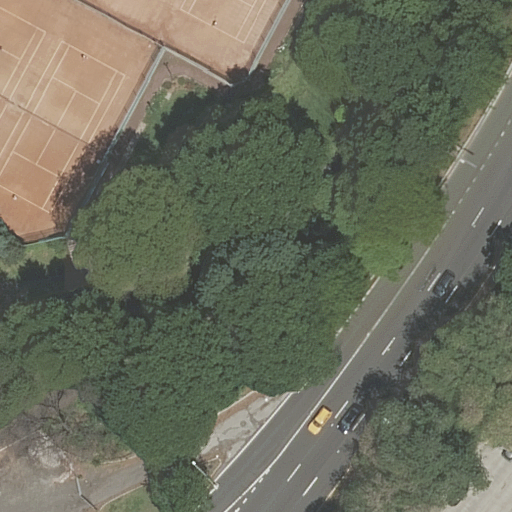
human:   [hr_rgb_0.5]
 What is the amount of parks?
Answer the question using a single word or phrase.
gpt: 1

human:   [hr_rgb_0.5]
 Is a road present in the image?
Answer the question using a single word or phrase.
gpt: yes

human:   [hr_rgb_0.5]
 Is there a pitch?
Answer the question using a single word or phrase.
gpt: yes

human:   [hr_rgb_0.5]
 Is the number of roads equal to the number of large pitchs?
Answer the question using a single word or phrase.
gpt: no

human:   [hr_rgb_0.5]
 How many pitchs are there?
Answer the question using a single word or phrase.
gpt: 2

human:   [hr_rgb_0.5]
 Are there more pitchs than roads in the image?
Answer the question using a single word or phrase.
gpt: no

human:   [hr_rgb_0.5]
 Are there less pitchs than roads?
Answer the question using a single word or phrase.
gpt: yes

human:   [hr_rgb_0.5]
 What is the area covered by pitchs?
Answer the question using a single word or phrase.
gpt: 1433m2

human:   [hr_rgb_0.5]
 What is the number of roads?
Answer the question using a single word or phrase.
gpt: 4

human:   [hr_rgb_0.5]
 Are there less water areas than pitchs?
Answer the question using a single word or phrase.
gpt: yes

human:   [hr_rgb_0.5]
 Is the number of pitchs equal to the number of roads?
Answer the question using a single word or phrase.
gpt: no

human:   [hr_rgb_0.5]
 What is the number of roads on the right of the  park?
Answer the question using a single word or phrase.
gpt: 0

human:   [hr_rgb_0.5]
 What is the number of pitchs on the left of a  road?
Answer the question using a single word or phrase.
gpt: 2

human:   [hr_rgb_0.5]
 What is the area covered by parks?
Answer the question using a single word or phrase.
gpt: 10293m2

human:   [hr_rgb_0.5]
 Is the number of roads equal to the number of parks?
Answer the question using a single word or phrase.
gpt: no

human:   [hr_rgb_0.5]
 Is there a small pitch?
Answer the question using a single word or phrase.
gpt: no

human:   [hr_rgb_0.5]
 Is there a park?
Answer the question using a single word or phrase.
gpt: yes

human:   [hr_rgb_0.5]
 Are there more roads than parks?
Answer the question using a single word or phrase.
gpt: yes

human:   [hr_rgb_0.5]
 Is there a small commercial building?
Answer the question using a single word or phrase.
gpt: no

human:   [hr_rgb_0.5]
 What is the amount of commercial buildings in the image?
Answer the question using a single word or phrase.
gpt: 0

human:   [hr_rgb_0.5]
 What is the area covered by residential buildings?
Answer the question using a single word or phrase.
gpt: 0m2

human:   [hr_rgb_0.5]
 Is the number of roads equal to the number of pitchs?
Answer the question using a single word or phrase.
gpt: no

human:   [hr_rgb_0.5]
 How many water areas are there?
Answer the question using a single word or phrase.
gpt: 0

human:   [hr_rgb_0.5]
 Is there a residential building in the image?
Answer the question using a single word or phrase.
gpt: no

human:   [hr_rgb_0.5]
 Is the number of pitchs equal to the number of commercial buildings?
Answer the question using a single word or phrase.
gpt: no

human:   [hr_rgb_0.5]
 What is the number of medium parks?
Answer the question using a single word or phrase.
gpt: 0

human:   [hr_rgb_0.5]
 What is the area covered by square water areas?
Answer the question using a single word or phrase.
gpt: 0m2

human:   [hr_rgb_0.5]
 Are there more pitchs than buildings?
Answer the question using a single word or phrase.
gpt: yes

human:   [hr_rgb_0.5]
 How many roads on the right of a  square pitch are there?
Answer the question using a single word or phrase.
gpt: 0

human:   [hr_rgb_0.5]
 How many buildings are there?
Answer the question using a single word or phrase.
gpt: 0

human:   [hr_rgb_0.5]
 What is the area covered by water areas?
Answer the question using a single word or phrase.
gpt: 0m2

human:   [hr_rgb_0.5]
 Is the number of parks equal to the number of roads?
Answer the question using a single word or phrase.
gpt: no

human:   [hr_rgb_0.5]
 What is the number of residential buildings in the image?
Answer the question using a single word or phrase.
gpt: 0

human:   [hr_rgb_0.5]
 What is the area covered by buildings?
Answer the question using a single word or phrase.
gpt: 0m2

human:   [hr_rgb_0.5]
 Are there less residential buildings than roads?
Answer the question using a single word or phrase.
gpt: yes

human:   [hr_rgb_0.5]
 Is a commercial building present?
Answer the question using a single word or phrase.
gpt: no

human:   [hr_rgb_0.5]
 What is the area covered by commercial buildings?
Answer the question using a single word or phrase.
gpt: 0m2

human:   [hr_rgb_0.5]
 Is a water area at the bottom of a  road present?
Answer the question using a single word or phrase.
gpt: no

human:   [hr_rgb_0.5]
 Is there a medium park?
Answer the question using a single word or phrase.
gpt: no

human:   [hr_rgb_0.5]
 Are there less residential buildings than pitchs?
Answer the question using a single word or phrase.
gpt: yes

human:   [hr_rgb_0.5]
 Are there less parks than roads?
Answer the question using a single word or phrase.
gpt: yes

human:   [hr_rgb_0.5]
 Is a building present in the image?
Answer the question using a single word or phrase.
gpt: no

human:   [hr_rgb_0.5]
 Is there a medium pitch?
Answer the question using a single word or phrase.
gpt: yes

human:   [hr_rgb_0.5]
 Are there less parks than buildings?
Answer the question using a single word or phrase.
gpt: no

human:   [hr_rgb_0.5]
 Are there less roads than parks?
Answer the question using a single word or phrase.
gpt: no

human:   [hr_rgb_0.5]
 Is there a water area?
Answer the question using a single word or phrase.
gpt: no

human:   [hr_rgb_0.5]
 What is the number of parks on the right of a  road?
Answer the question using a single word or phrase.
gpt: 1

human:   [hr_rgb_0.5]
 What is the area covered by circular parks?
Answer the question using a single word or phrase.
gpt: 0m2

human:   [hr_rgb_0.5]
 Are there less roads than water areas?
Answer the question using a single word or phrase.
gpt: no

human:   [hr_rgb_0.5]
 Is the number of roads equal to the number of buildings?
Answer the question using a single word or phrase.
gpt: no

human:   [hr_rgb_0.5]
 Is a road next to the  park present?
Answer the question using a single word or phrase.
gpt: yes

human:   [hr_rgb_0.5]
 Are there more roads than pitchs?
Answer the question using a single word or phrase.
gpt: yes

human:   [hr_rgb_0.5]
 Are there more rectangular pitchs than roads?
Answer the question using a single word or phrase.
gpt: no

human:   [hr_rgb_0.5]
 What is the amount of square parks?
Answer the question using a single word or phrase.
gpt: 0

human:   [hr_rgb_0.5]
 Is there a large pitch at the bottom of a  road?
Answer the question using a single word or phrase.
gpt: no

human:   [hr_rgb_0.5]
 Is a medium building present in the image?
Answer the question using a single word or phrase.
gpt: no

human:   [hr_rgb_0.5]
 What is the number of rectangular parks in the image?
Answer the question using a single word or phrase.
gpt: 0

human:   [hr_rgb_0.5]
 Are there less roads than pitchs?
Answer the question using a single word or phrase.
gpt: no

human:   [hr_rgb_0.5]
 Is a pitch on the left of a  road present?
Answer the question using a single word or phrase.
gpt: yes

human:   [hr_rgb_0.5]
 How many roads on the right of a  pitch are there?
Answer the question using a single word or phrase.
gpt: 4

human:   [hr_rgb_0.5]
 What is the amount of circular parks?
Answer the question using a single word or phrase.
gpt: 0

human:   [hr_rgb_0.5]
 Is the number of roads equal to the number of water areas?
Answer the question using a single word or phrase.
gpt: no

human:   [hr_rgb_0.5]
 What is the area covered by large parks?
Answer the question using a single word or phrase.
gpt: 10293m2

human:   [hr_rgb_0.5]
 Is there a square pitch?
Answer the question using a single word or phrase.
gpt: no